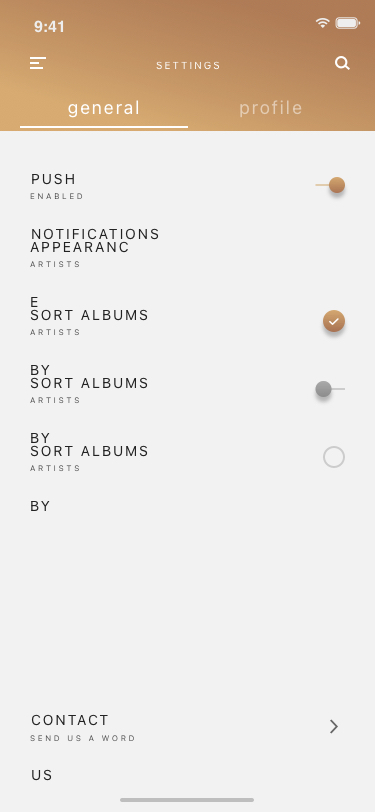
Text in this UI design:
send us a word
contact us
artists
sort albums by 
artists
sort albums by 
artists
sort albums by 
artists
appearance
enabled
push notifications 
profile
general
settings
9:41